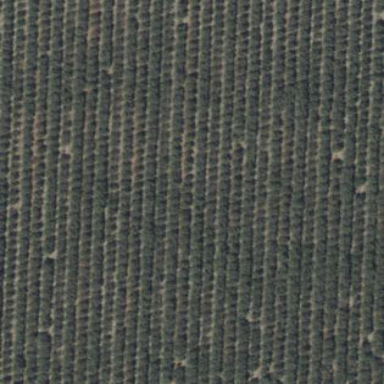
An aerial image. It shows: Orchard filled with almond trees.